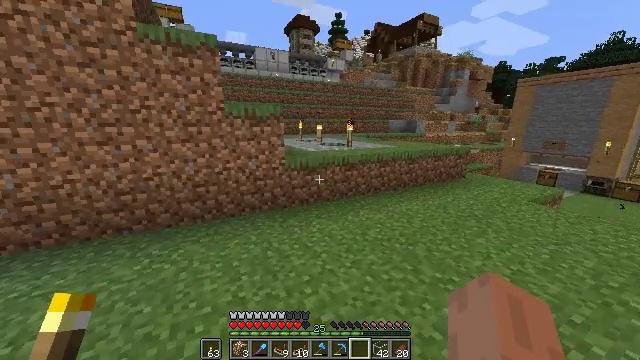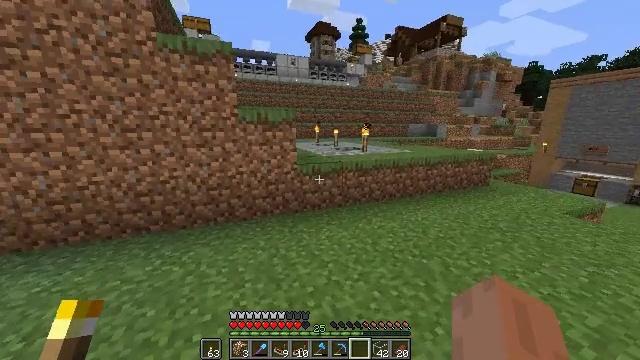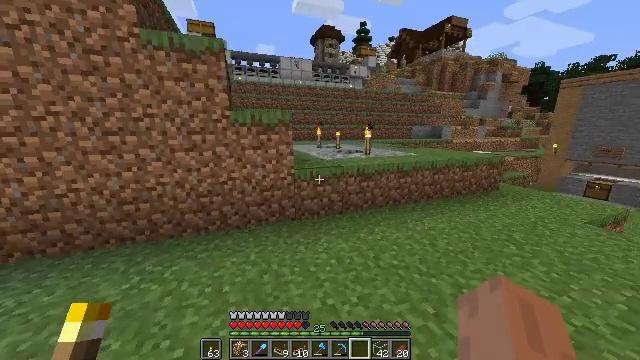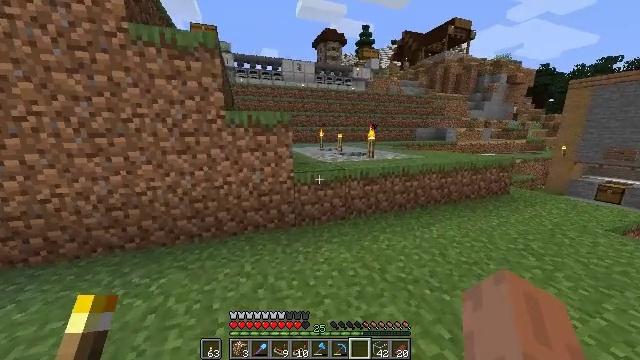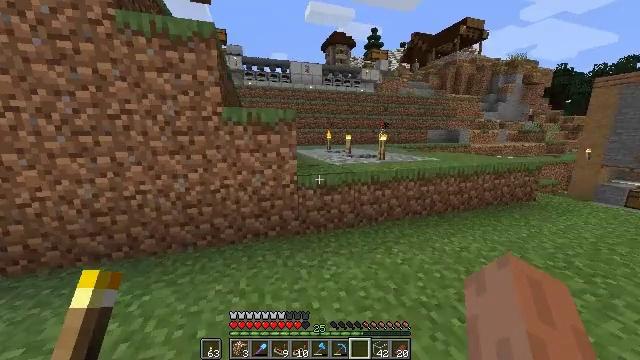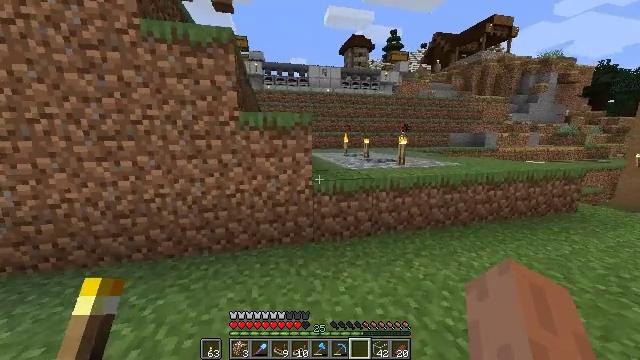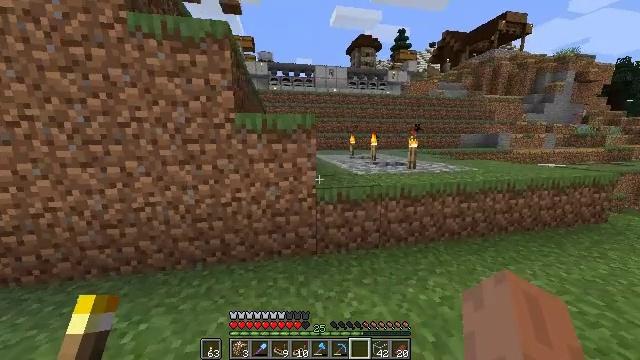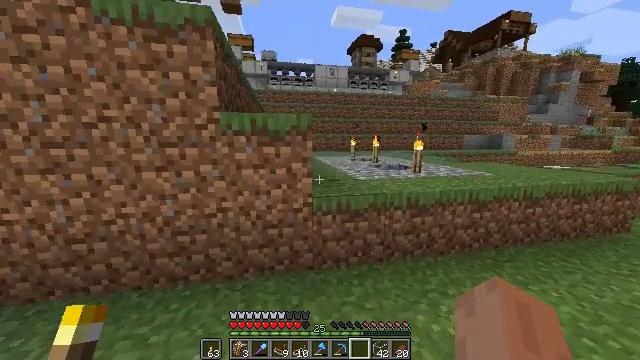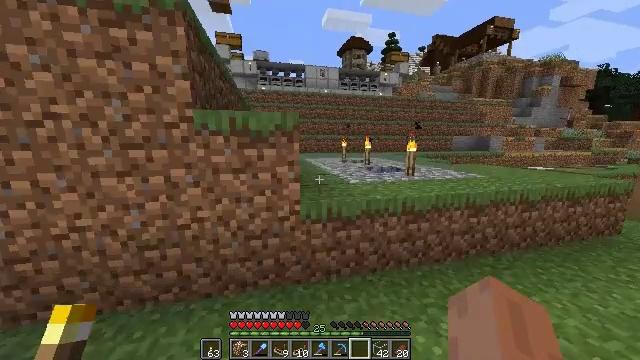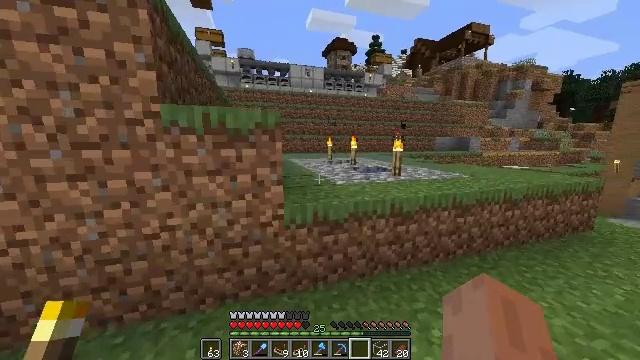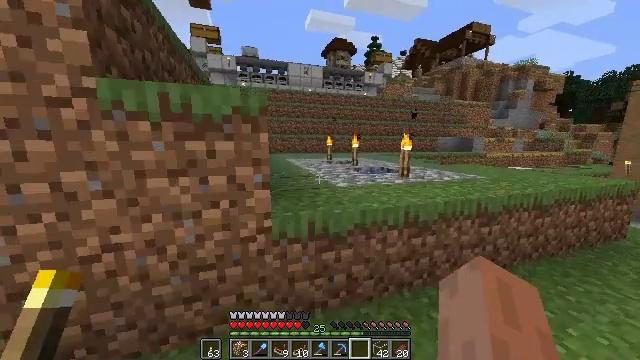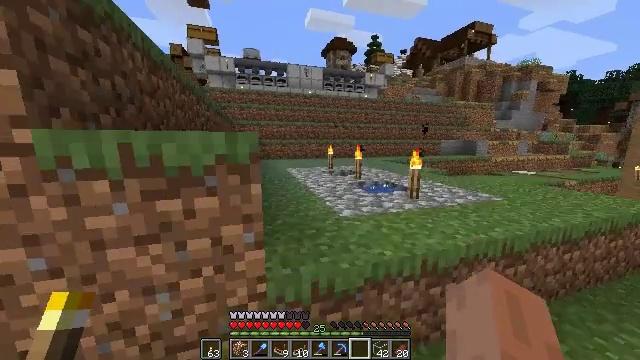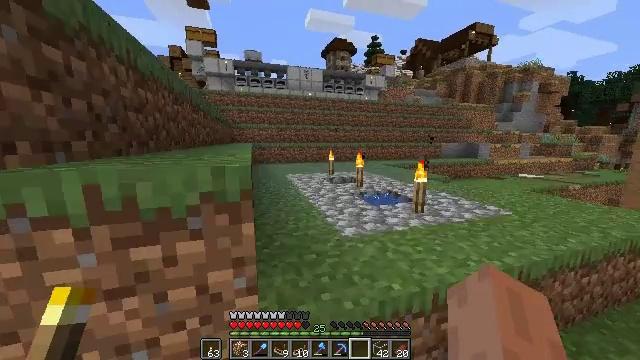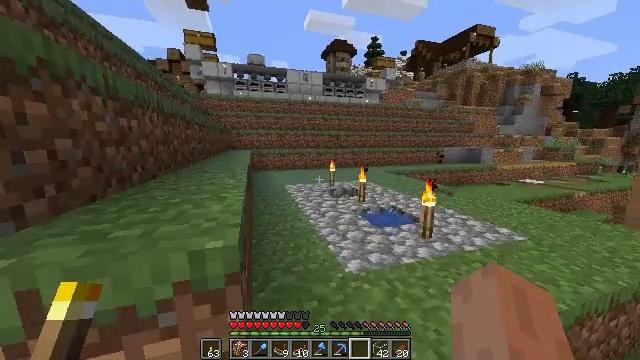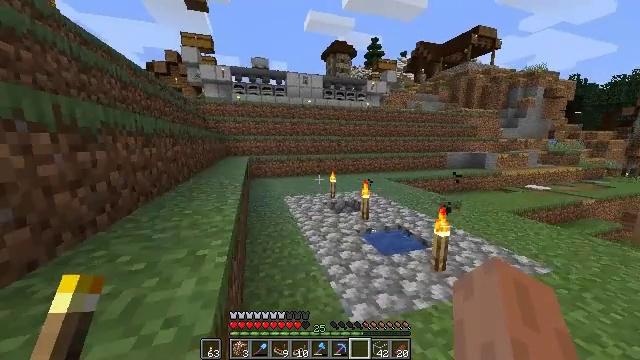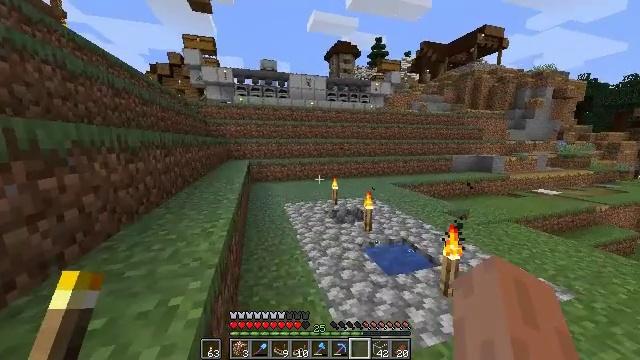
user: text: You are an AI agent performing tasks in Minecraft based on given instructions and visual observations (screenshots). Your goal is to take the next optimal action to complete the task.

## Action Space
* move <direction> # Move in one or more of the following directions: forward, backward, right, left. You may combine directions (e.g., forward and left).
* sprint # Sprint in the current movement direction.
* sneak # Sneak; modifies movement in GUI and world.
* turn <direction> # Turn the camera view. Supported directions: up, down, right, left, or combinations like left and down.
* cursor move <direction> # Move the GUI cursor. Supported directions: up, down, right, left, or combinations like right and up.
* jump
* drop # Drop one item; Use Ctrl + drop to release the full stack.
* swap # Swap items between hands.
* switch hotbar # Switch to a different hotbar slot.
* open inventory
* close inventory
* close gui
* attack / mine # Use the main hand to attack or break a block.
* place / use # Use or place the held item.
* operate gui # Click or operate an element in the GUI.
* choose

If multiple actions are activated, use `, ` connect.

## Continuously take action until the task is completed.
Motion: motion action
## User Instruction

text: Fire up the furnace to turn cobblestone into stone.
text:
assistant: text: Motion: move forward, sprint, turn left
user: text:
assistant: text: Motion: move forward, turn left
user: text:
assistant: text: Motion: move forward, sprint
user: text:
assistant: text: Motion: move forward, sprint, turn left
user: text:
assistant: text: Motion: move forward, sprint, turn left
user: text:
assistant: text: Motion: move forward, sprint, turn left
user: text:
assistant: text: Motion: move forward, sprint
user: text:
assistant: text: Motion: move forward, sprint, turn right
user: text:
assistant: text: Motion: move forward, turn right
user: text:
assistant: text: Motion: move forward
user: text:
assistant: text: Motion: move forward, jump
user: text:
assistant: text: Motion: move forward, jump
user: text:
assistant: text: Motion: move forward, jump
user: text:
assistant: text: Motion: move forward, jump
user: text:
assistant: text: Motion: move forward, jump
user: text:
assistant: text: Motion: move forward, turn left, jump
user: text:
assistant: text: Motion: move forward, turn left, jump
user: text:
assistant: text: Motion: move forward, turn left and down, jump
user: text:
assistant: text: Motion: move forward, turn left and down, jump
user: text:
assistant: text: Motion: move forward, turn left and down, jump
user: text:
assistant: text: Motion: move forward, sprint, turn left, jump
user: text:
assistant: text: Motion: move forward, sprint, turn left, jump
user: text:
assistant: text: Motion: move forward, sprint, jump
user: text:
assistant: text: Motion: move forward, sprint, jump
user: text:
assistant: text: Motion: move forward, jump
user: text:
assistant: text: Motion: move forward
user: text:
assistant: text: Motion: move forward
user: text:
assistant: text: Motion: move forward
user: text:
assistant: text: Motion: move forward
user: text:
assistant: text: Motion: move forward, turn right and down